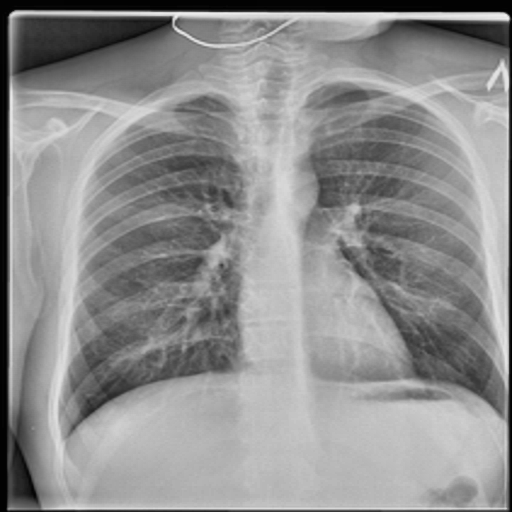
Finding: TUBERCULOSIS